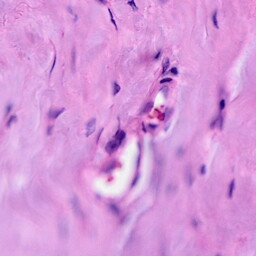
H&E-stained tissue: Breast